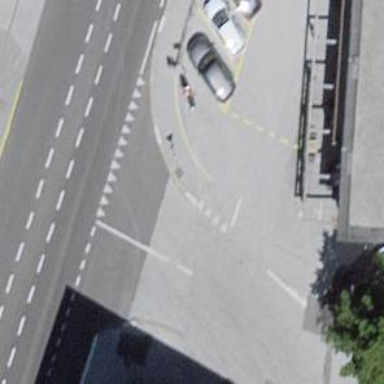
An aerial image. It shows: Sidewalk along the footway.